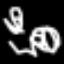
Label: squiggle